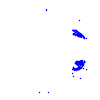
Particle: proton